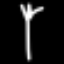
Label: fork